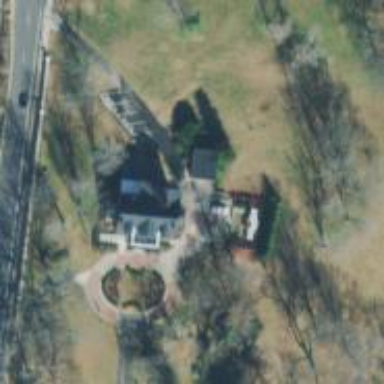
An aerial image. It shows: Historic manor.